Question: Microsoft provides a <URL> on how to import the LiveSDK into an project, but they do not provide instructions on how to do it using .

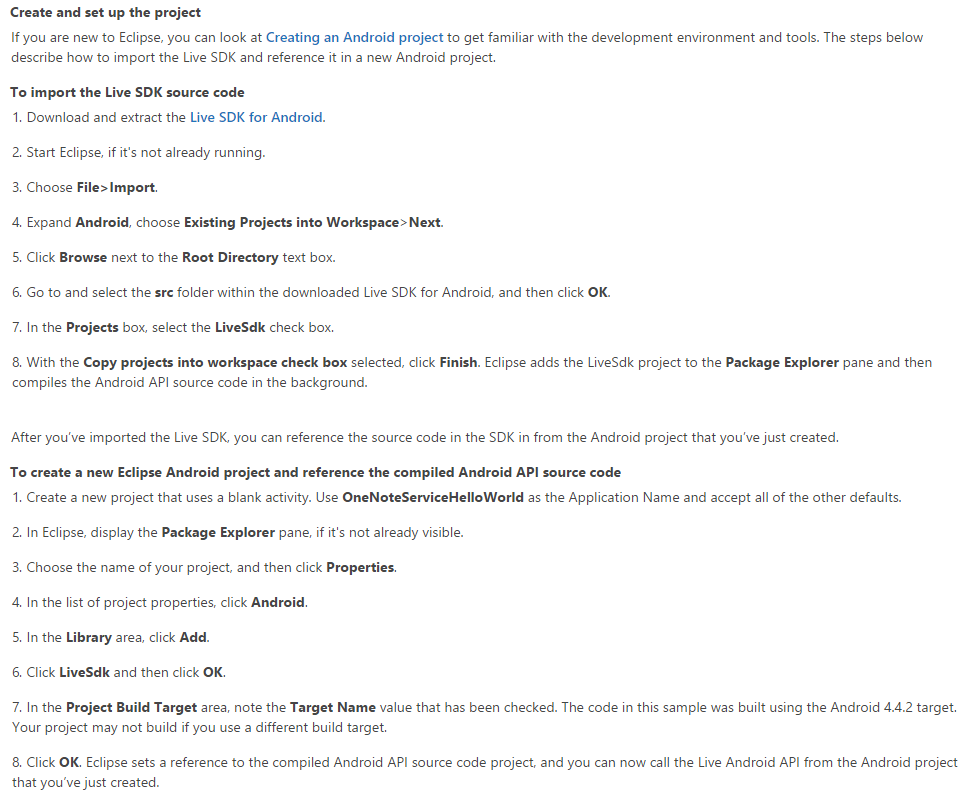
Answer: Warning - this answer contains a minor rant...
I'm using a different Microsoft library for Android (in my case SignalR).
For both the library that you are using and the one that I am using, Microsoft describes the same methods for using the libraries, which basically amounts to sticking their source code into your project.
It's actually a half-step away from that - they have you set it up as dependent project (in Eclipse). In Android Studio, you could create two separate modules in your project, and then have your application module depend on the Microsoft library module.
That will work, but it's damn ugly. They should just distribute a library (a .jar file, or a .aar if necessary). Better yet, they could publish the .jar or .aar to the Maven central repo. That's the (sane) way that code reuse works in the Java World (and by extension the Android World).
My solution has been to compile their library, create a .jar file, and then publish that library to my own Nexus server. Then the dependency becomes just another dependency line in the build.gradle file.
I'd really prefer that if Microsoft is going to publish Android libraries, they would figure out how the environment works, and publish libraries the way everyone else does.